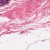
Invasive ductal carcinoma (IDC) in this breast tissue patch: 0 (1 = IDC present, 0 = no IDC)